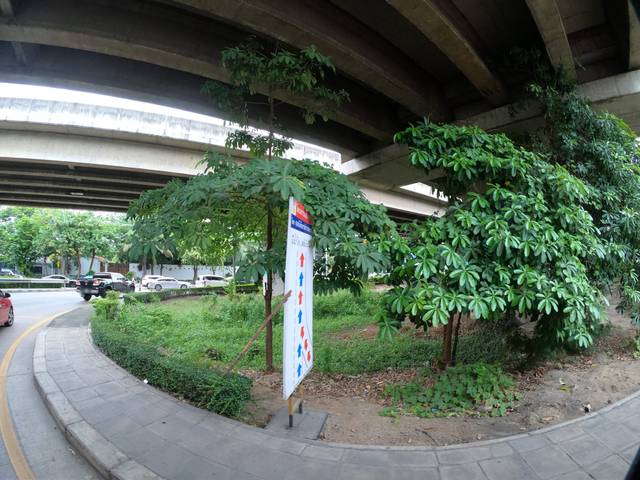
Region: Thailand
Coordinates: 13.777, 100.607